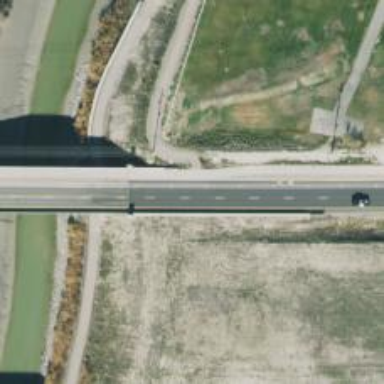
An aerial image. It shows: Expressway with asphalt surface categorized as trunk highway.